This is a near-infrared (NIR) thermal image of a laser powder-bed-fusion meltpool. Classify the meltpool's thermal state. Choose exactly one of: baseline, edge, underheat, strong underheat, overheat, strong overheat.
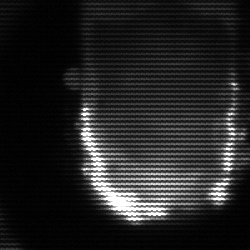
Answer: baseline